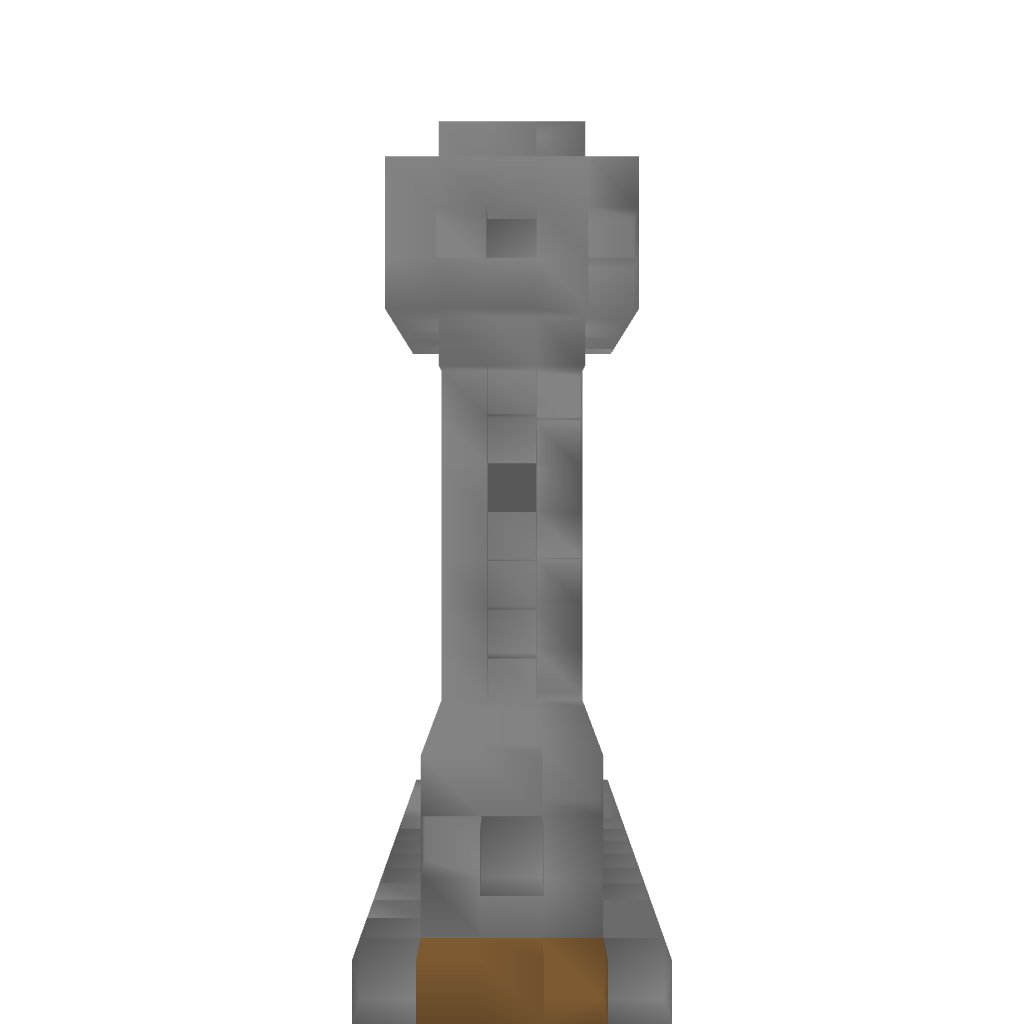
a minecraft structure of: multifire trap trigger bad low quality